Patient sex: M
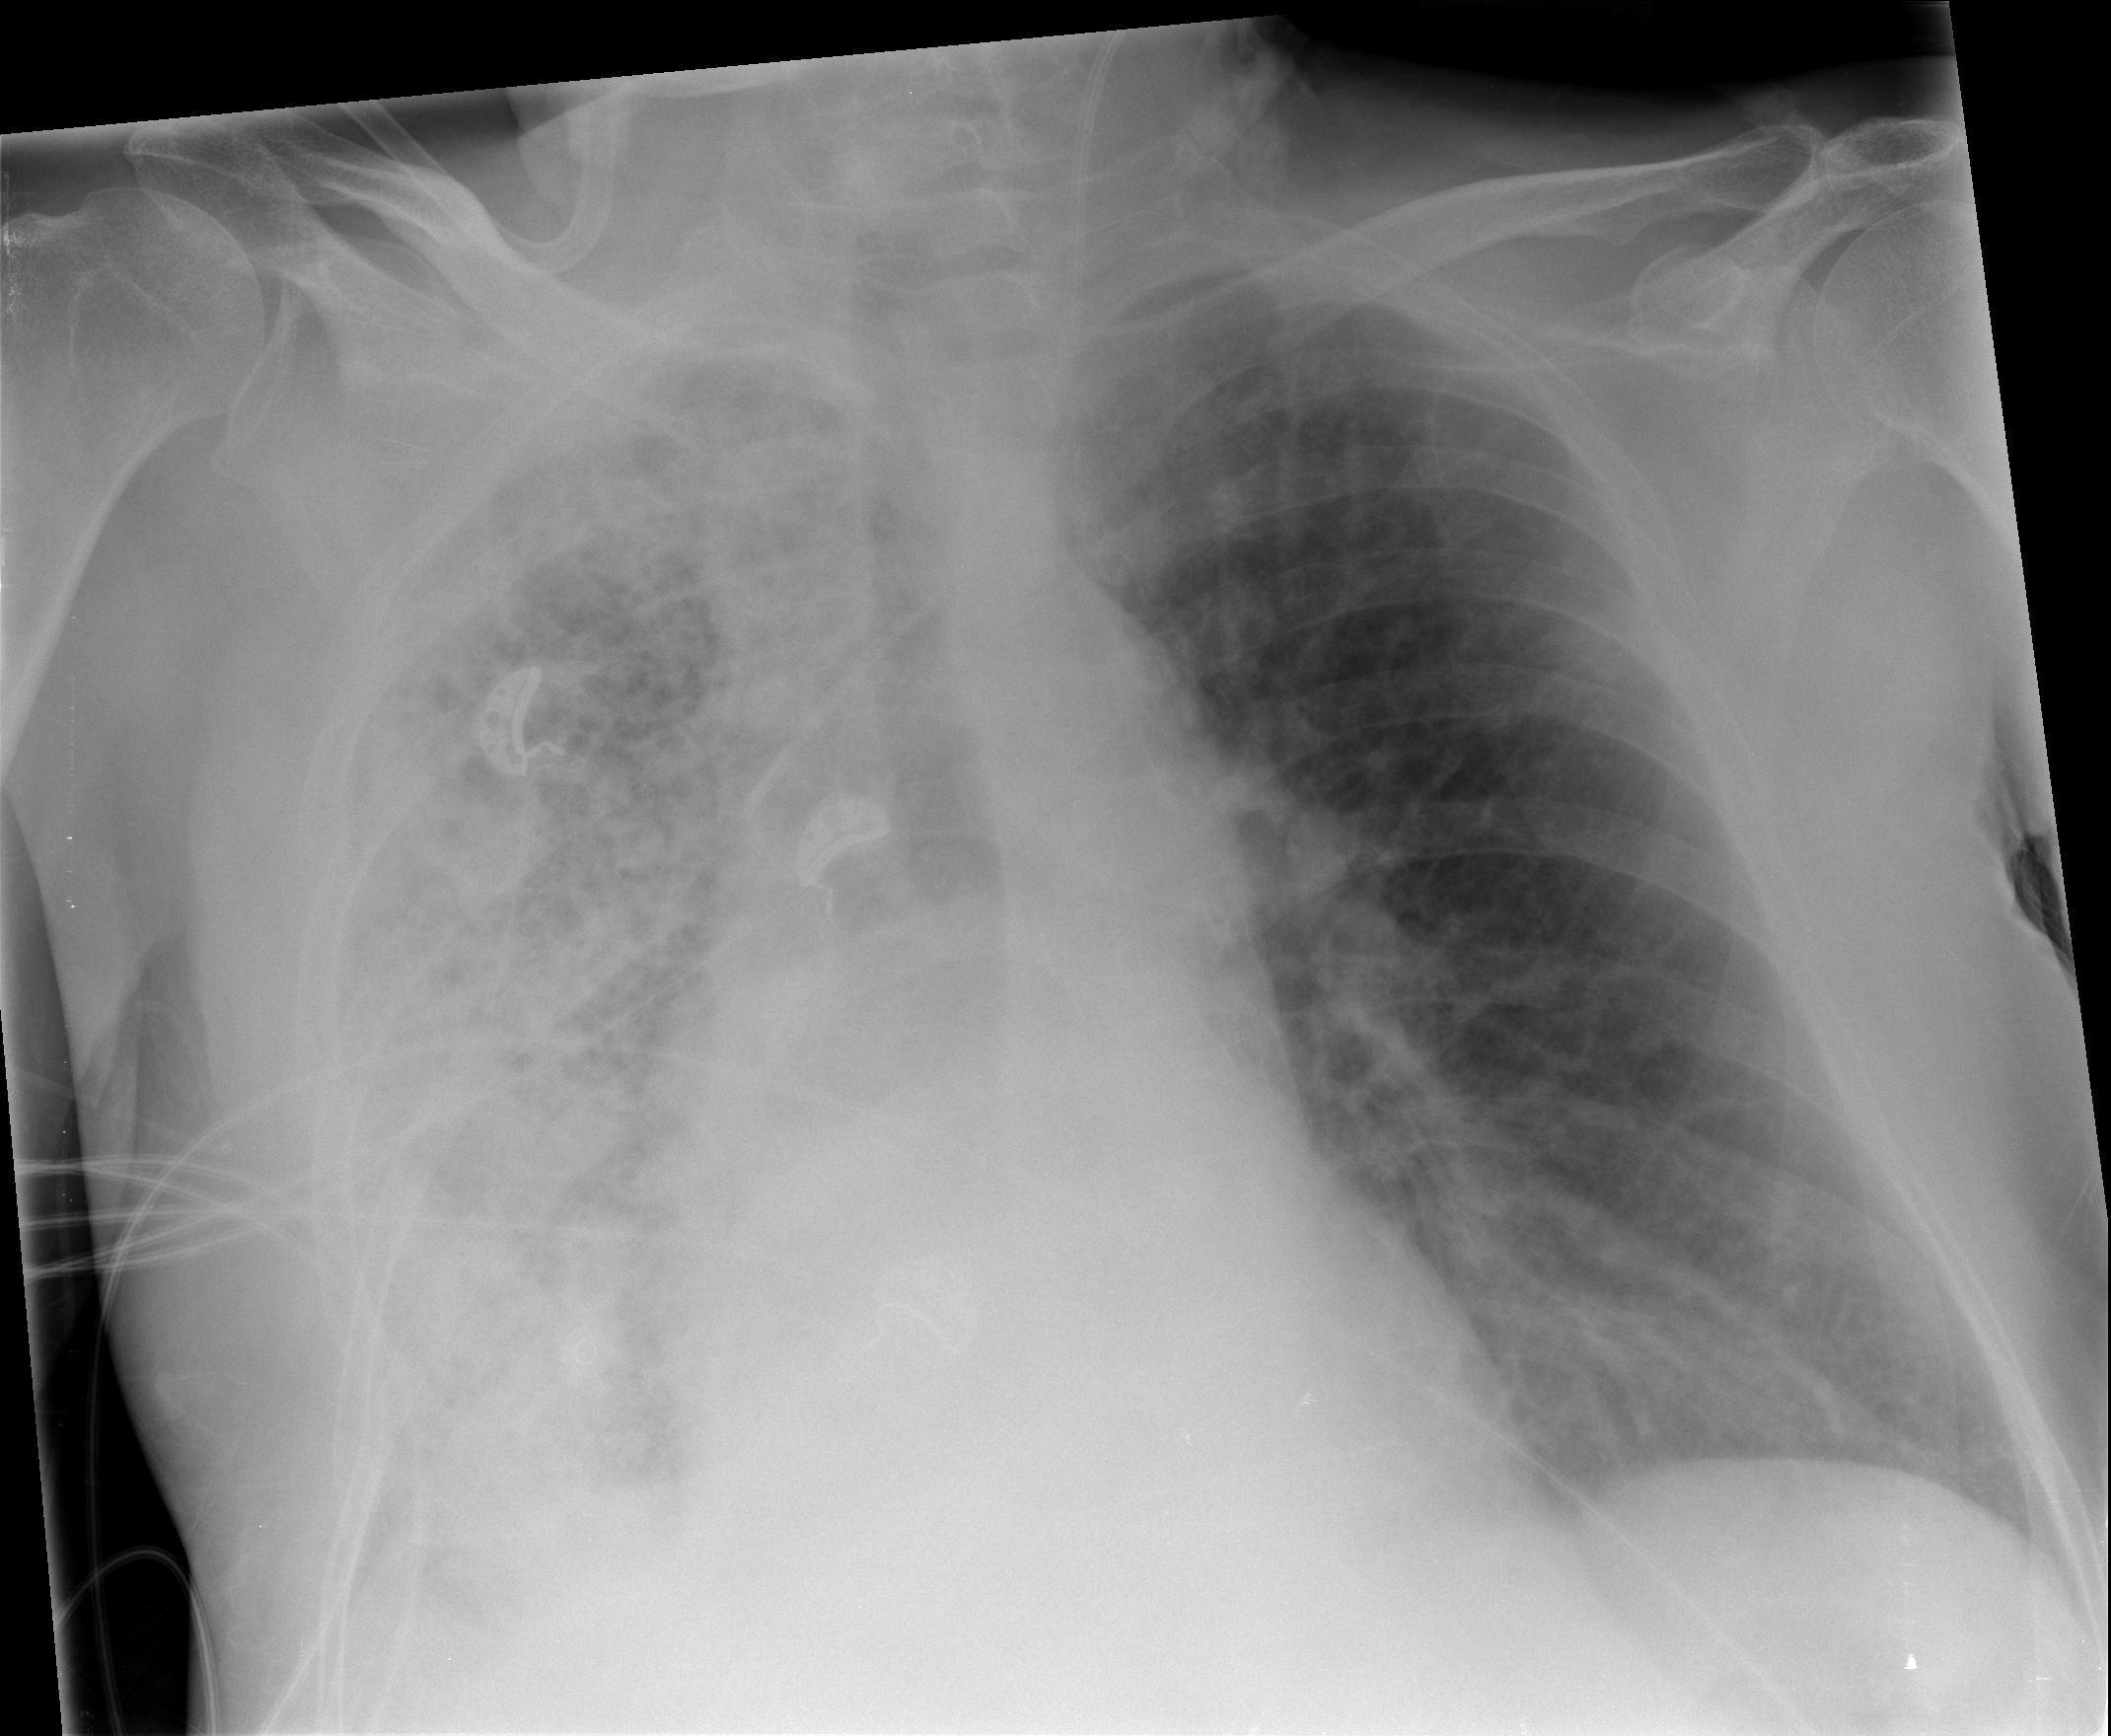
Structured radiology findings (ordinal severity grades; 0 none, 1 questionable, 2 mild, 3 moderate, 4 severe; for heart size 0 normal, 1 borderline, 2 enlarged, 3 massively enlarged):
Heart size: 0
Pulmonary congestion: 1
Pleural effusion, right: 2
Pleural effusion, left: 0
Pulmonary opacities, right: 4
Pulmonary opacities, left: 2
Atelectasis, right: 3
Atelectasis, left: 2